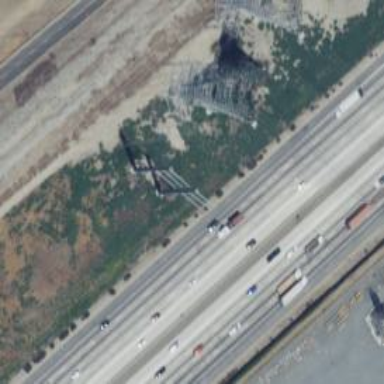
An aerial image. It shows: Lattice structure tower used for power distribution.